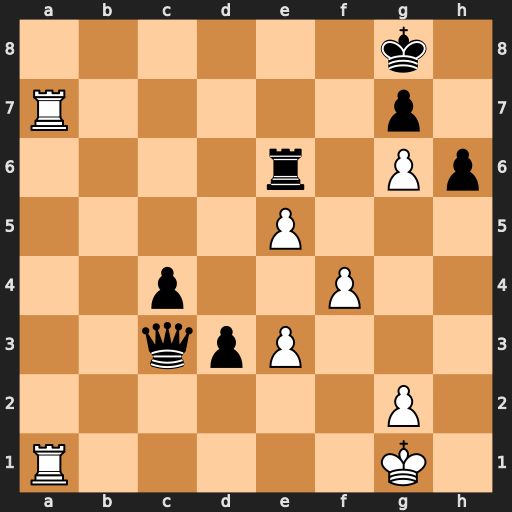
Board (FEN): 6k1/R5p1/4r1Pp/4P3/2p2P2/2qpP3/6P1/R5K1
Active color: w
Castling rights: -
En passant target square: -
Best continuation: Ra8+ Re8 Rxe8#